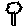
Label: tree